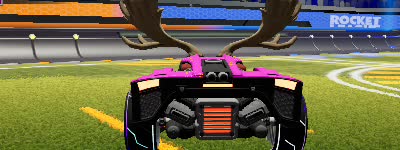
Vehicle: breakout